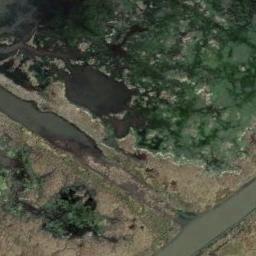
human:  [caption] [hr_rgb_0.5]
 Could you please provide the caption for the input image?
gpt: There are a few brown bare lands in the river in a wetland with sparse green plants on the bare lands .

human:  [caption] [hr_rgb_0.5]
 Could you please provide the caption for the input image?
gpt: There are a lot of green plants in the wetland .

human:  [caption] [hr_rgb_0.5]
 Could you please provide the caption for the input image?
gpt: There are small creeks in the middle of this wetland .

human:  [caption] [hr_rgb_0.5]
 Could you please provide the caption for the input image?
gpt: The wetland consists of bare land, Green plants, Dry plants and water .

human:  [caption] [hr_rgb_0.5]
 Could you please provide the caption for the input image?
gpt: There are some green areas and bare land on the wetland .